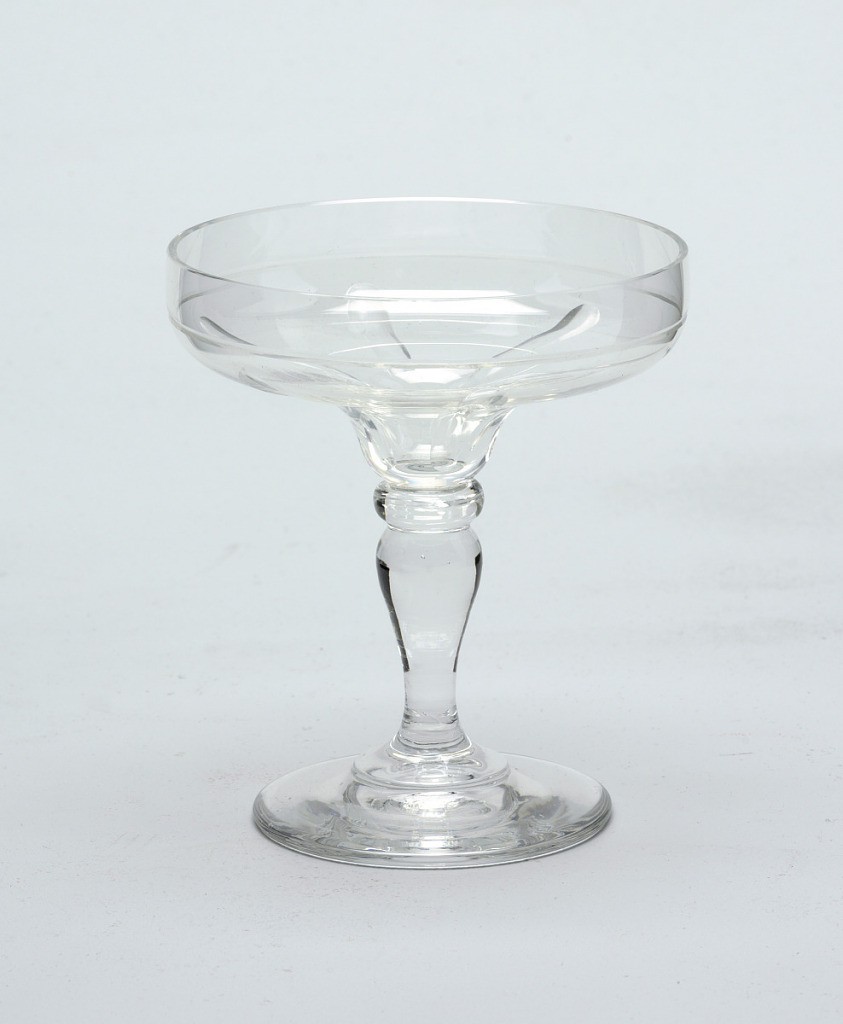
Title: No. 104
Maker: Ludwig Lobmeyr, Austrian, 1829 - 1917
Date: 1865
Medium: Mouth-blown crystal, cut and polished
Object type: Champagne cup
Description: Mouth-blown crystal, deeply-cut and polished